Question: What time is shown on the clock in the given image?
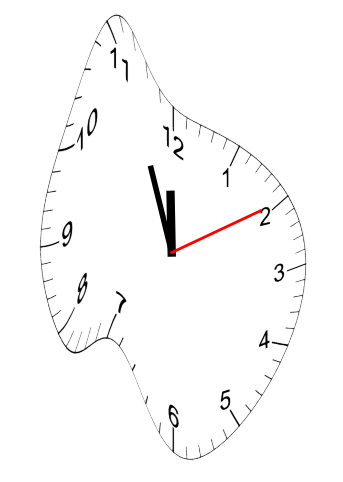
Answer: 11:56:10